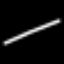
Label: line